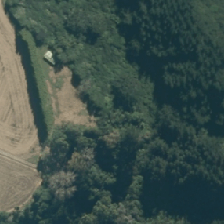
Land cover: broadleaved_indigenous_hardwood